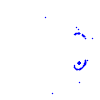
Particle: proton